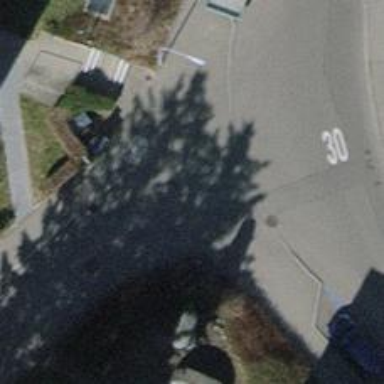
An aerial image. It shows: Unmarked crossing with traffic calming table on the road.